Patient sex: F
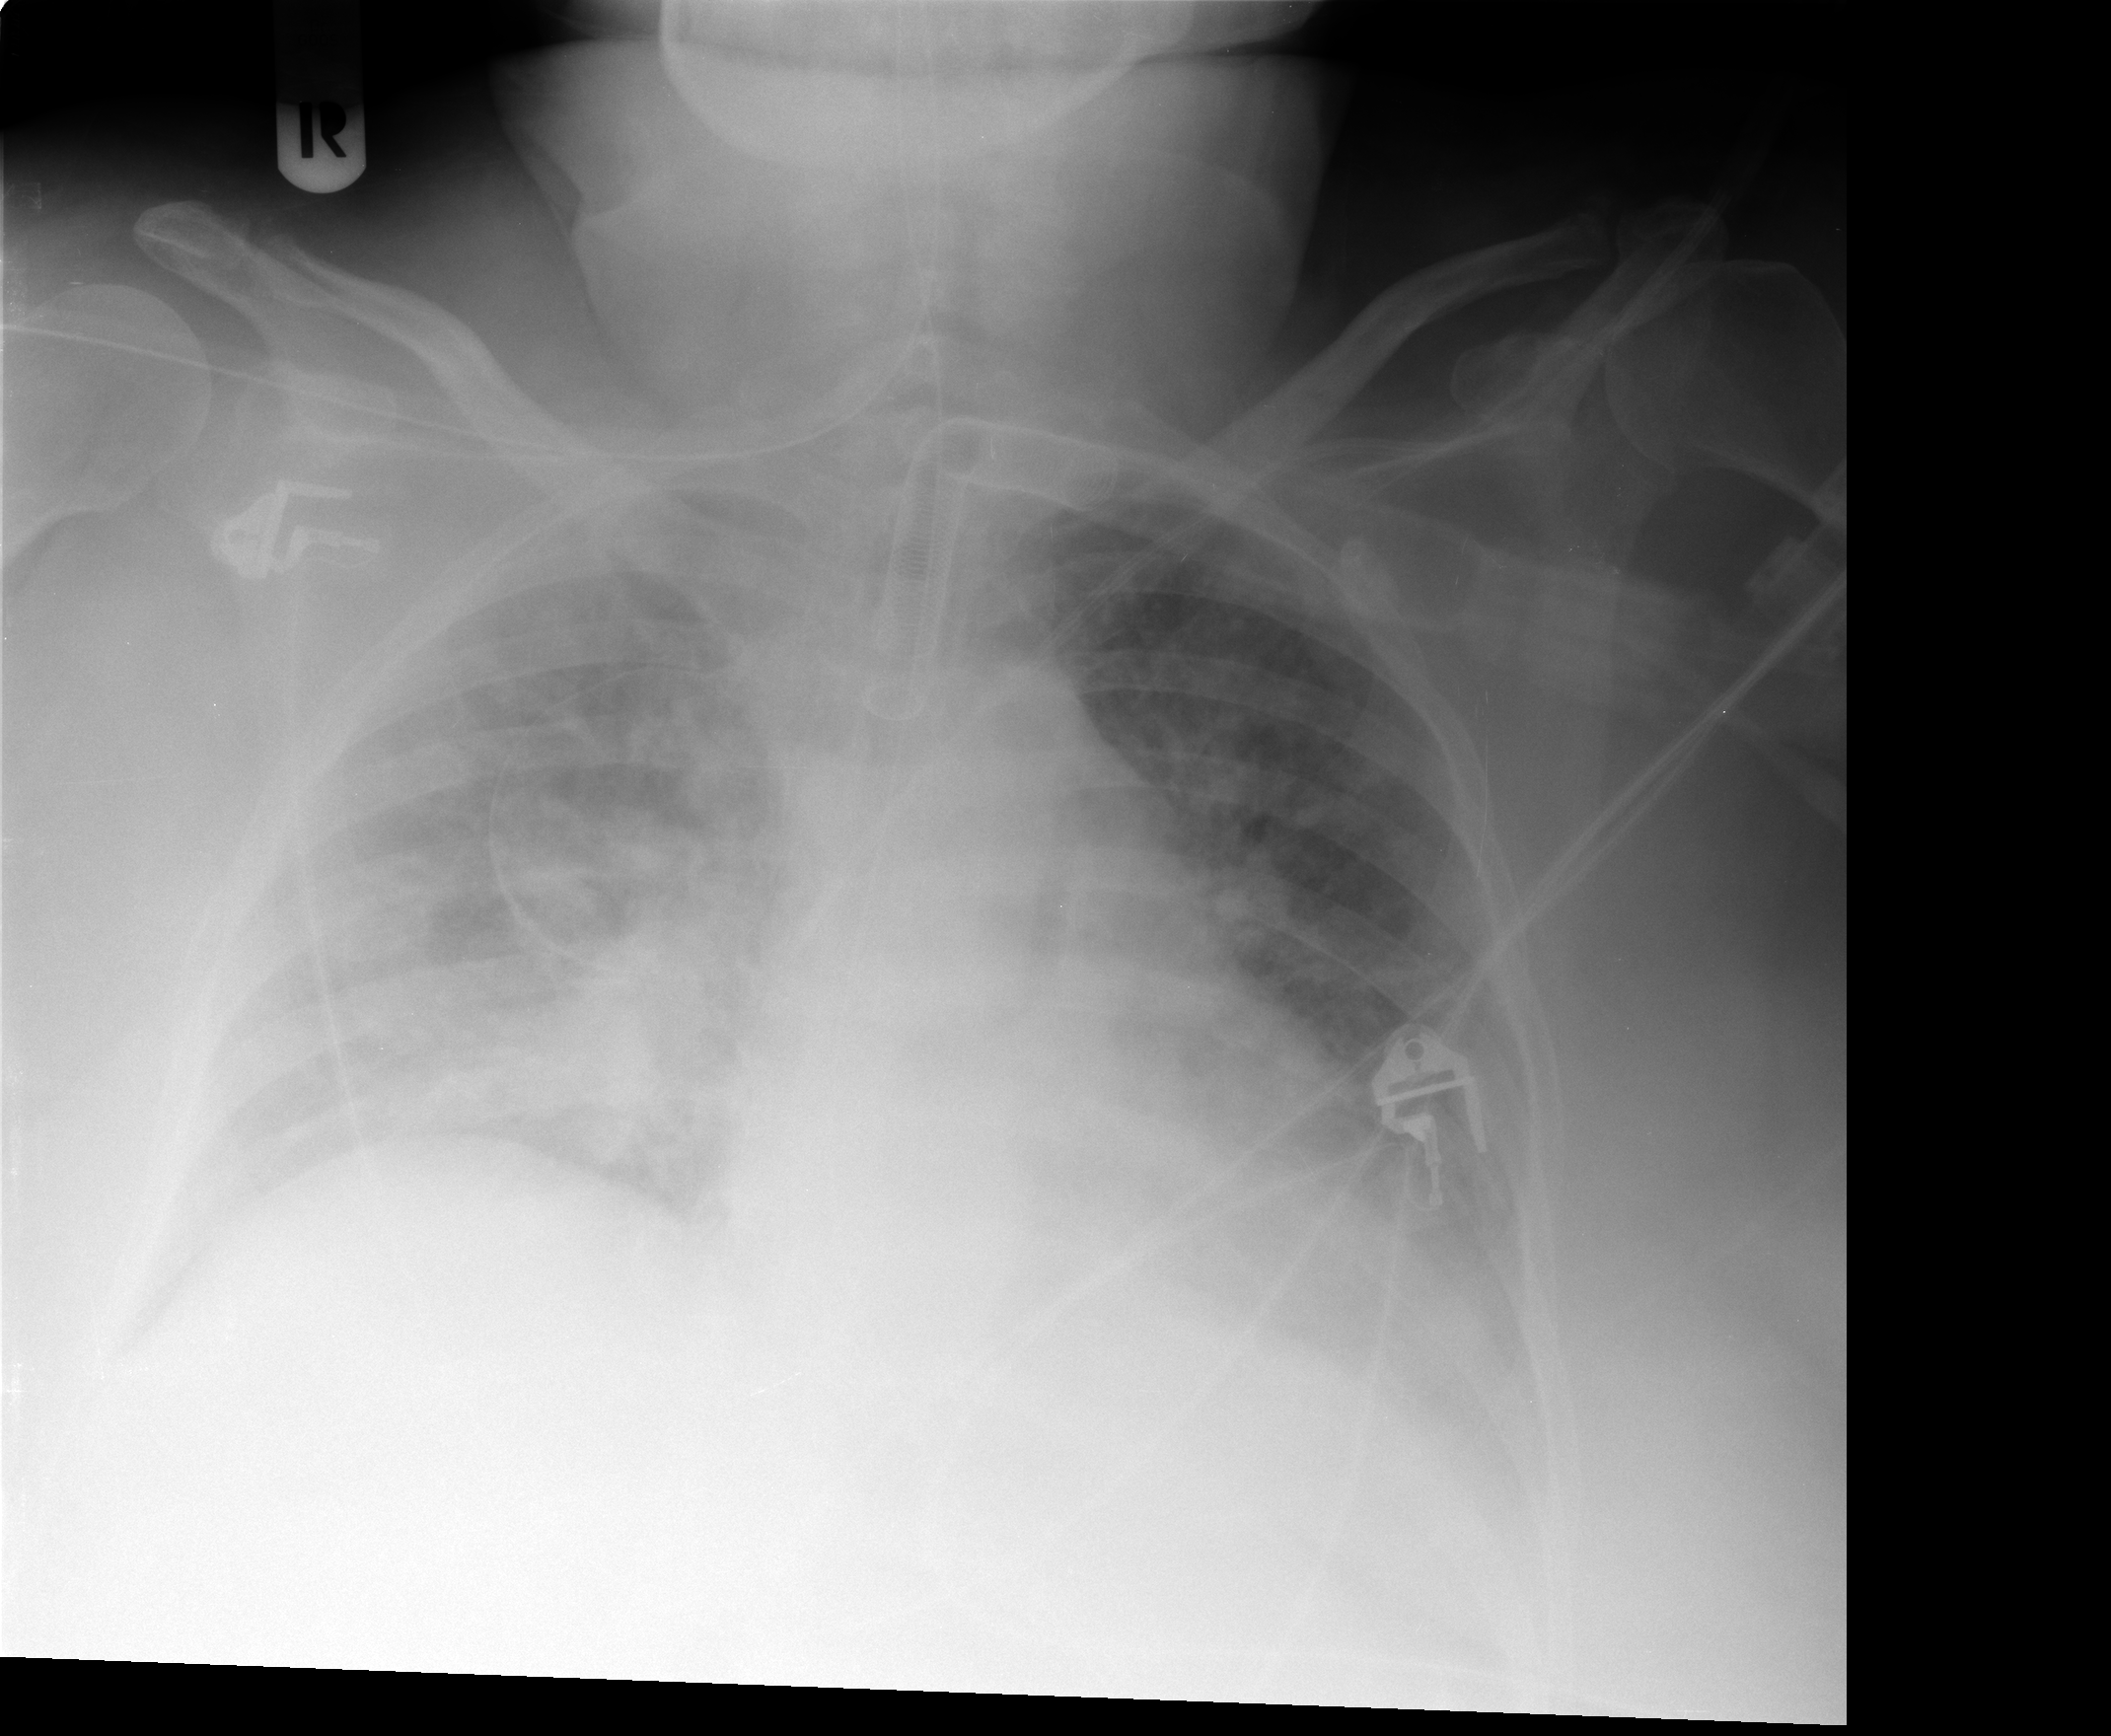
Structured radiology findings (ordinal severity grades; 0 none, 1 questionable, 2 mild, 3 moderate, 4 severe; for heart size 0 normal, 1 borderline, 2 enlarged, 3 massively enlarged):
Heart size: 3
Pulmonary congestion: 2
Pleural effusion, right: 1
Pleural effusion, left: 1
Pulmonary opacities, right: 2
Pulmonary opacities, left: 2
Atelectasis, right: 2
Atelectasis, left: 2